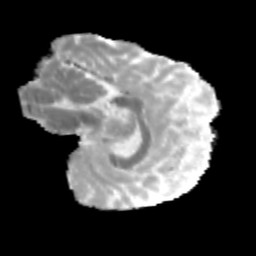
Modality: MD
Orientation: sagittal
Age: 12
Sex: male
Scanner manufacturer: siemens
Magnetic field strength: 3 T
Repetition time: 3.8 s
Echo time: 0.07 s